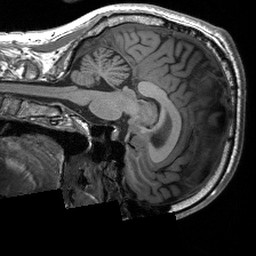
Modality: T1w
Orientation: sagittal
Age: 39
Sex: male
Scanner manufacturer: siemens
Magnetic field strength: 3 T
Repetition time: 2.3 s
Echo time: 0.00233 s